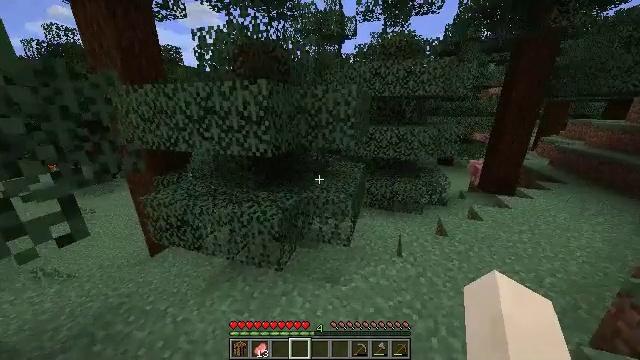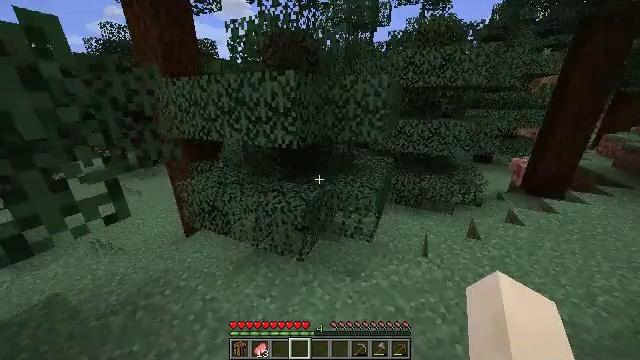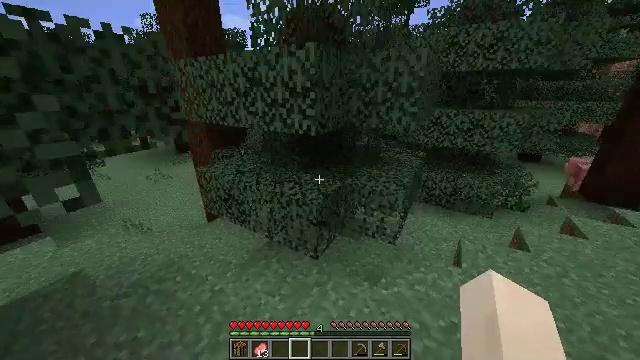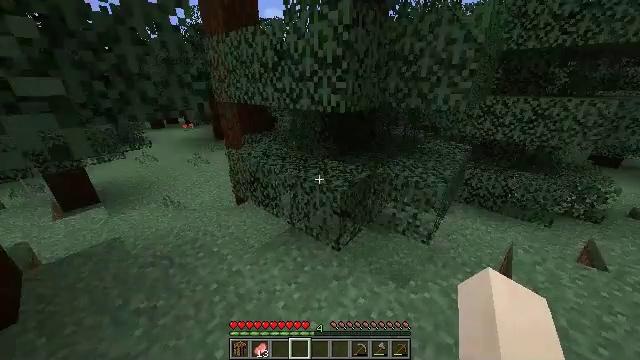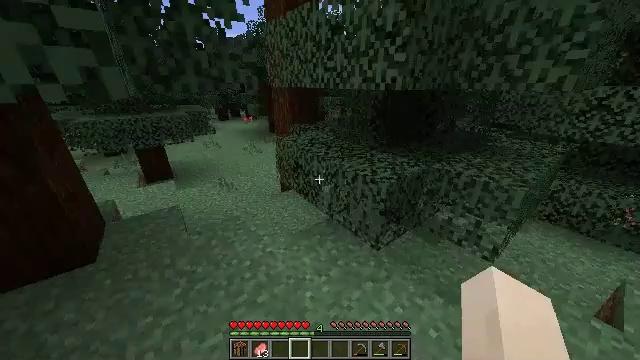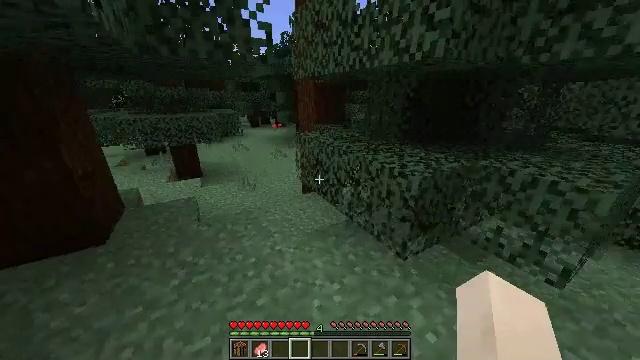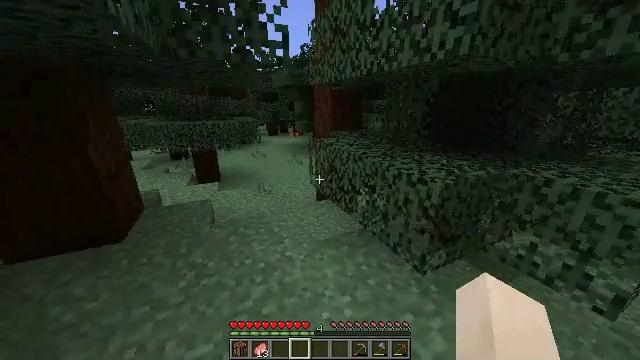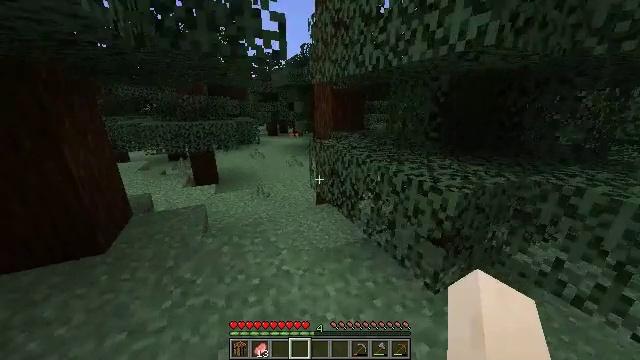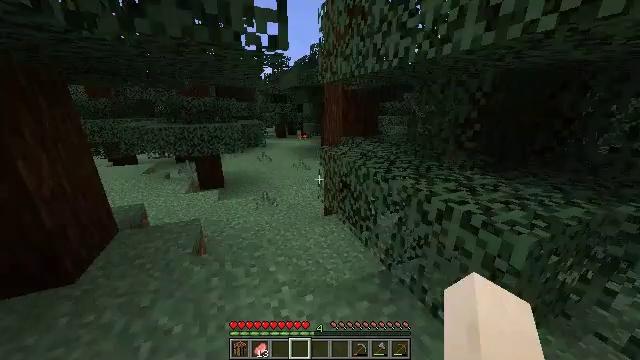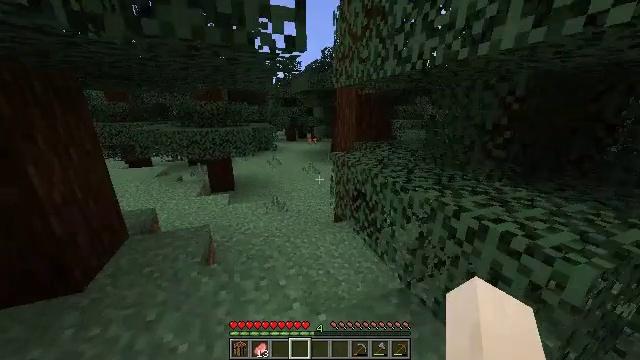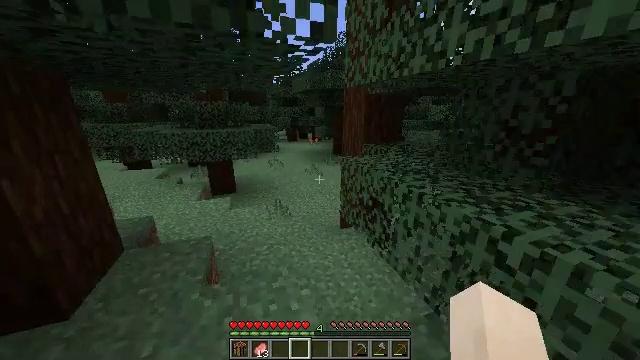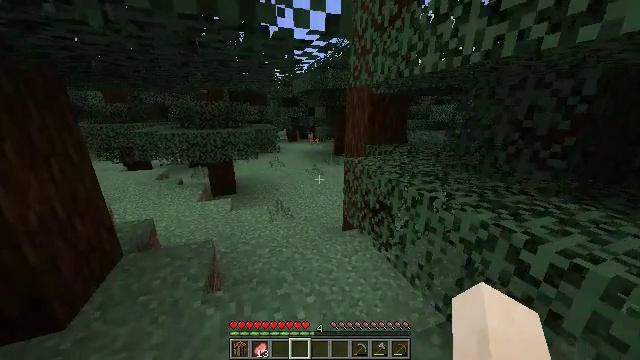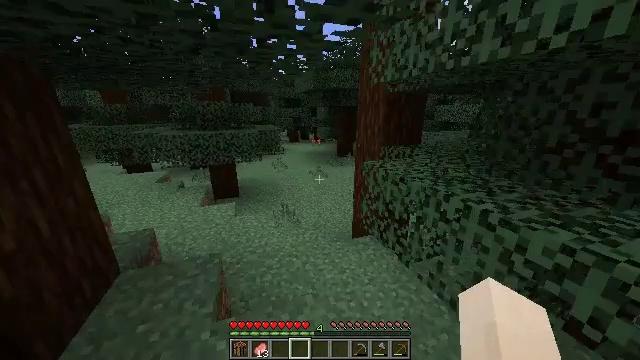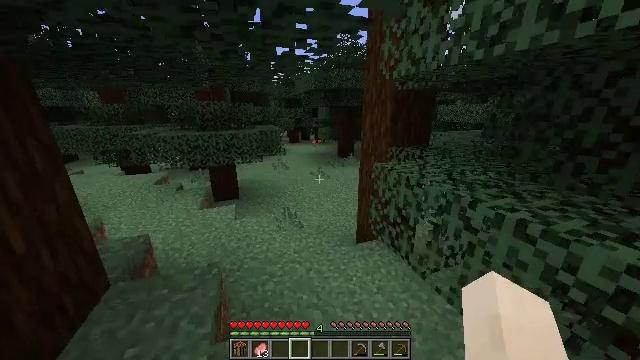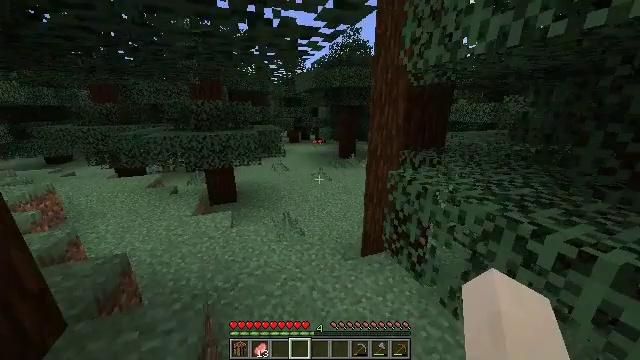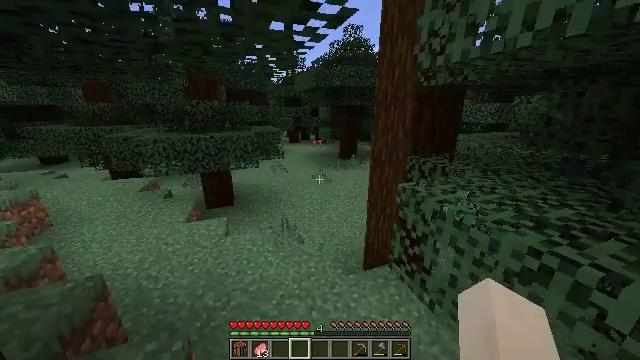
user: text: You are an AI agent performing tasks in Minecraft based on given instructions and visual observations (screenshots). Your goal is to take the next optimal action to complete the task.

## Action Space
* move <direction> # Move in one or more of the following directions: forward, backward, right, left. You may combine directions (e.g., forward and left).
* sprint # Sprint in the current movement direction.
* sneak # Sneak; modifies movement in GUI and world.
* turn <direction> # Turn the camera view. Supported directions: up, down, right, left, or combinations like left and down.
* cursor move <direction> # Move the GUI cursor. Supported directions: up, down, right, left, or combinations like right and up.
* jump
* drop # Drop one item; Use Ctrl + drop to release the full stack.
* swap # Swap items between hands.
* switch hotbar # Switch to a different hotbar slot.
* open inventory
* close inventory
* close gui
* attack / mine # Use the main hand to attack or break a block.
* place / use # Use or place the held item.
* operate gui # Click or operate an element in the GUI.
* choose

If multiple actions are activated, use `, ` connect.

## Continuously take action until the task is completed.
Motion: motion action
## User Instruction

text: Break the spruce leaves to clear the area.
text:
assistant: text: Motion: move forward, sprint, turn left and down
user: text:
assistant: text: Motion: move forward, sprint, turn left and down
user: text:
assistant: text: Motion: move forward, sprint, turn left and down
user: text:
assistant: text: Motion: move forward and move left, sprint, turn left
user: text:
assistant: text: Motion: move forward and move left, sprint, turn left and up
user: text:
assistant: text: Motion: move forward and move left, sprint, turn left and up
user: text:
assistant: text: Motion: move forward, sprint
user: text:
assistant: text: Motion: move forward, sprint, turn left
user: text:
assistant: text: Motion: move forward and move left, sprint, turn left
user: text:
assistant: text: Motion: move forward and move left, sprint
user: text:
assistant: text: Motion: move forward and move left, sprint
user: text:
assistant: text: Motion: move forward, sprint
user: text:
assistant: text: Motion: move forward, sprint
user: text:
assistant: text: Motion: move forward, sprint
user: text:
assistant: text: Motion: move forward, sprint
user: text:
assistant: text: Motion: move forward, sprint
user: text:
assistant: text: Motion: move forward, sprint
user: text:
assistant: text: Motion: move forward, sprint
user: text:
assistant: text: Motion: move forward, sprint
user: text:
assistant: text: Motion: move forward and move left, sprint
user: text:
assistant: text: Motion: move forward and move left, sprint
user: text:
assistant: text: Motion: move forward and move left, sprint
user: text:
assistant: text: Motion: move forward and move left, sprint
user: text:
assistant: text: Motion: move forward and move left, sprint
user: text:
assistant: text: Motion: move forward, sprint, turn right
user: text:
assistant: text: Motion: move forward, sprint, turn right and up
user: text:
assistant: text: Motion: move forward, sprint, turn right and up
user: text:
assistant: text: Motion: move forward, sprint, turn right
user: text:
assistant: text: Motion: move forward, sprint, turn right
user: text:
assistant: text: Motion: move forward, sprint, turn right